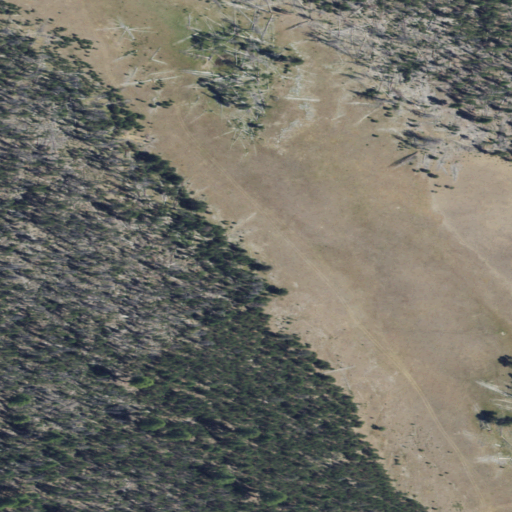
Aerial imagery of plain(s) in Oregon named Wildhorse Meadow containing evergreen forest, herbaceous wetlands, shrub, grassland, and woody wetlands